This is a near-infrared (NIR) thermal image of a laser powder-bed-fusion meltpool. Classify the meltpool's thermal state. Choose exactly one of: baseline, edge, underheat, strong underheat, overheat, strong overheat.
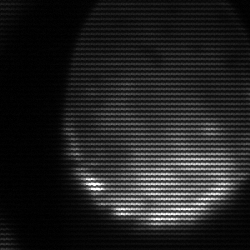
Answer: edge